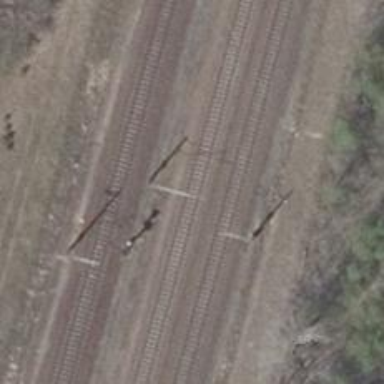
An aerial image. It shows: Railway track with contact line for electrification.